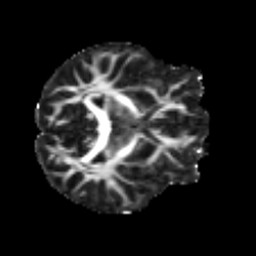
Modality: FA
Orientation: axial
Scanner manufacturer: siemens
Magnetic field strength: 3 T
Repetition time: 3.6 s
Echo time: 0.092 s